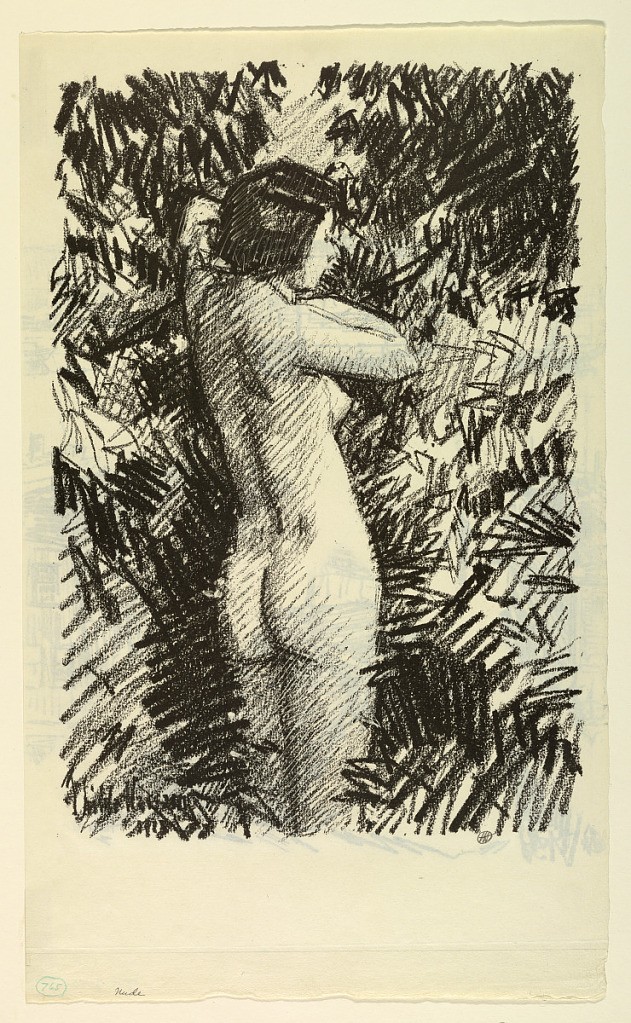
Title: Nude
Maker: Childe Hassam, American, 1859–1935
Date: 1918
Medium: Lithograph on paper
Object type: Print
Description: Three-quarter female nude seen from the back, turned slightly to the right. Her elbows point out, and hands at her neck. Verso: print of harbor scene, with an "X" through the composition.